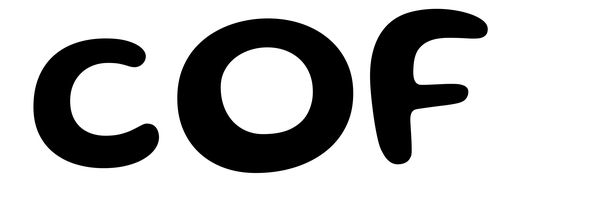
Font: Gluten_Medium